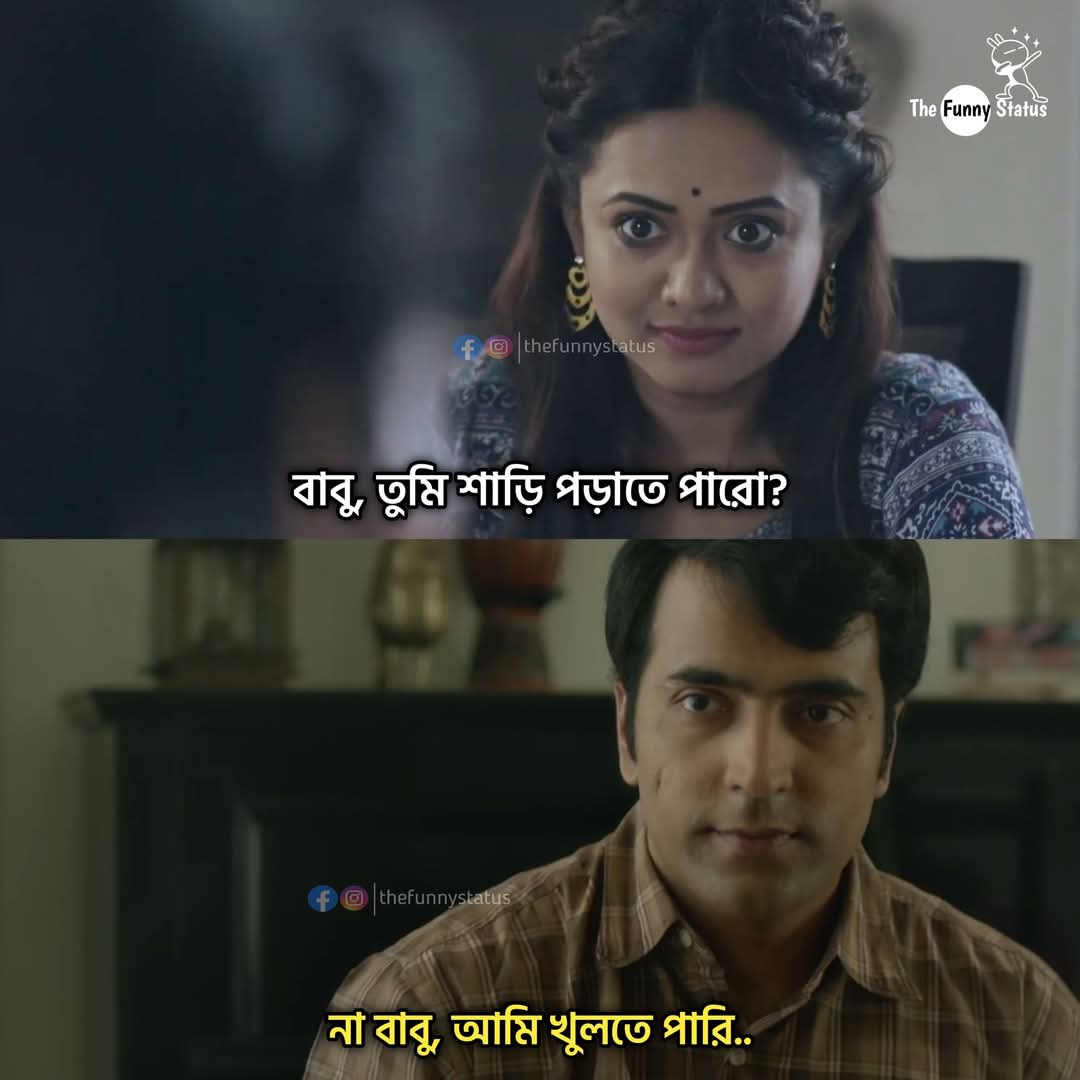
Text: বাবু, তুমি শাড়ি পড়াতে পারো?
না বাবু, আমি খুলতে পারি..
Label: Non Hate